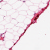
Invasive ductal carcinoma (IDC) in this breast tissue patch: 0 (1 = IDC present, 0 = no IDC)